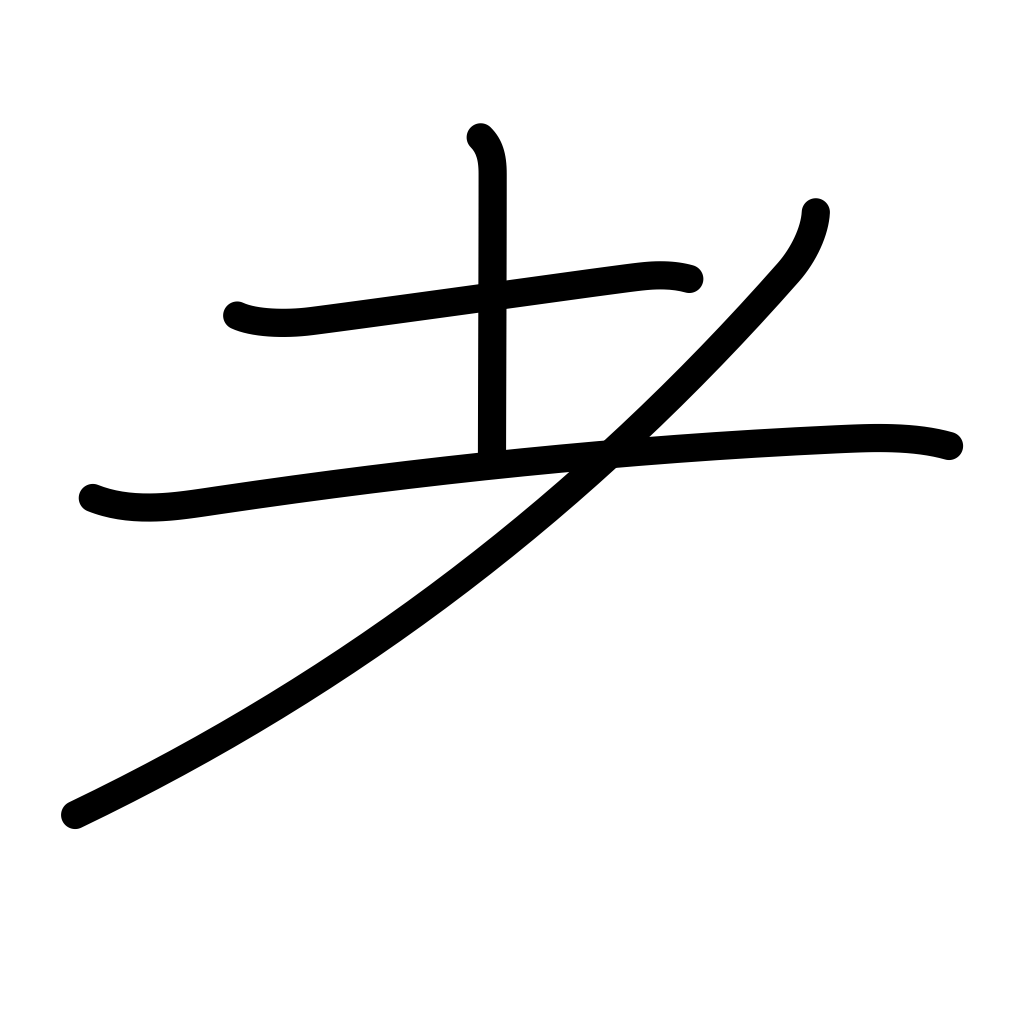
Meaning: variant of radical 125